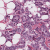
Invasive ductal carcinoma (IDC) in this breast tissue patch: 1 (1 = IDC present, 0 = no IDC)